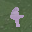
Label: 4